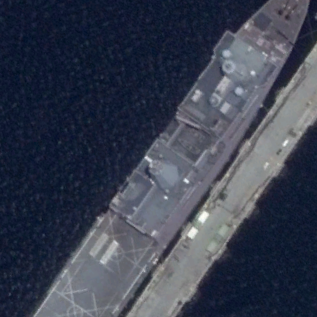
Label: combat